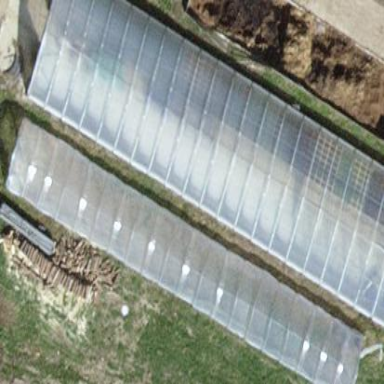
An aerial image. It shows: Greenhouse.